Question: Is it possible to add a button that opens the scanned link or make the text as a link to click?
My source code:
'''
import 'package:flutter/material.dart';
import 'package:barcode_scan/barcode_scan.dart';
import 'package:flutter/services.dart';
class QrScan extends StatefulWidget {
@override
State<StatefulWidget> createState() {
return QrScanState();
}
}
class QrScanState extends State<QrScan> {
String _barcode = "";
@override
Widget build(BuildContext context) {
return Scaffold(
appBar: AppBar(
title: Text('QR Scanner'),
),
body: Container(
child: Column(
mainAxisAlignment: MainAxisAlignment.center,
crossAxisAlignment: CrossAxisAlignment.stretch,
children: <Widget>[
Image.asset(
'assets/barcode.png',
height: 150,
),
SizedBox(
height: 20,
),
Padding(
padding:
EdgeInsets.symmetric(horizontal: 80, vertical: 10.0),
child: RaisedButton(
color: Colors.lightBlue[700],
textColor: Colors.black,
splashColor: Colors.blueGrey,
onPressed: scan,
child: const Text('Scansiona il codice QR.'),
),
),
Padding(
padding:
EdgeInsets.symmetric(horizontal: 16.0, vertical: 8.0),
child: Text(
_barcode,
textAlign: TextAlign.center,
style: TextStyle(color: Colors.red),
),
),
],
),
));
}
Future scan() async {
try {
String barcode = await BarcodeScanner.scan();
setState(() => this._barcode = barcode);
} on PlatformException catch (e) {
if (e.code == BarcodeScanner.CameraAccessDenied) {
setState(() {
this._barcode = 'Scusami, mi dai il permesso di usare la fotocamera?';
});
} else {
setState(() => this._barcode = 'Errore sconosciuto $e');
}
} on FormatException {
setState(() => this._barcode =
'null, hai premuto il pulsante per tornare indietro prima di scansionare qualcosa');
} catch (e) {
setState(() => this._barcode = 'Errore sconosciuto : $e');
}
}
}
'''

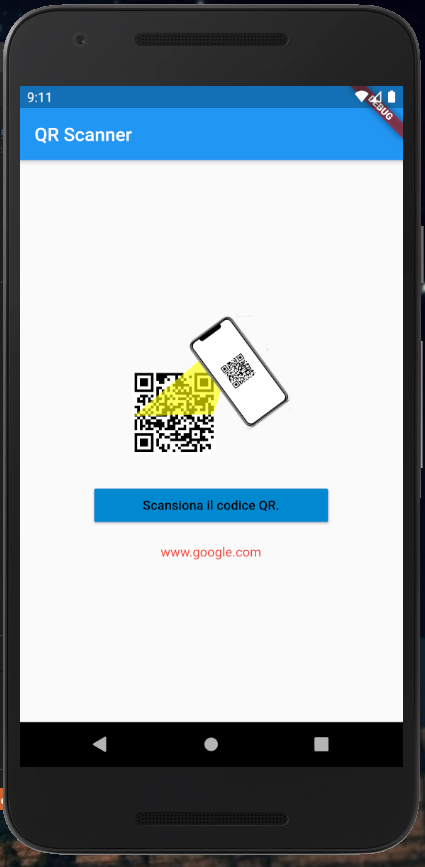
Answer: You can use package flutter_linkify
<URL>
and url_launcher
<URL>
I have made some changes in your code
'''
import 'package:barcode_scan/barcode_scan.dart';
import 'package:flutter/material.dart';
import 'package:flutter/services.dart';
import 'package:flutter_linkify/flutter_linkify.dart';
import 'package:url_launcher/url_launcher.dart';
class QrScan extends StatefulWidget {
@override
State<StatefulWidget> createState() {
return QrScanState();
}
}
class QrScanState extends State<QrScan> {
String _barcode = "";
@override
Widget build(BuildContext context) {
return Scaffold(
appBar: AppBar(
title: Text('QR Scanner'),
),
body: Container(
child: Column(
mainAxisAlignment: MainAxisAlignment.center,
crossAxisAlignment: CrossAxisAlignment.stretch,
children: <Widget>[
Image.asset(
'assets/barcode.png',
height: 150,
),
SizedBox(
height: 20,
),
Padding(
padding: EdgeInsets.symmetric(horizontal: 80, vertical: 10.0),
child: RaisedButton(
color: Colors.lightBlue[700],
textColor: Colors.black,
splashColor: Colors.blueGrey,
onPressed: scan,
child: const Text('Scansiona il codice QR.'),
),
),
Padding(
padding: EdgeInsets.symmetric(horizontal: 16.0, vertical: 8.0),
child: Linkify(
onOpen: (link) async {
if (await canLaunch(link.url)) {
await launch(link.url);
} else {
throw 'Could not launch $link';
}
},
text: _barcode,
style: TextStyle(color: Colors.yellow),
linkStyle: TextStyle(color: Colors.blue),
),
),
],
),
),
);
}
Future scan() async {
try {
String barcode = await BarcodeScanner.scan();
setState(() => this._barcode = barcode);
} on PlatformException catch (e) {
if (e.code == BarcodeScanner.CameraAccessDenied) {
setState(() {
this._barcode = 'Scusami, mi dai il permesso di usare la fotocamera?';
});
} else {
setState(() => this._barcode = 'Errore sconosciuto $e');
}
} on FormatException {
setState(() => this._barcode =
'null, hai premuto il pulsante per tornare indietro prima di scansionare qualcosa');
} catch (e) {
setState(() => this._barcode = 'Errore sconosciuto : $e');
}
}
}
'''